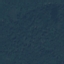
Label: Forest